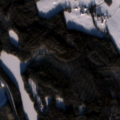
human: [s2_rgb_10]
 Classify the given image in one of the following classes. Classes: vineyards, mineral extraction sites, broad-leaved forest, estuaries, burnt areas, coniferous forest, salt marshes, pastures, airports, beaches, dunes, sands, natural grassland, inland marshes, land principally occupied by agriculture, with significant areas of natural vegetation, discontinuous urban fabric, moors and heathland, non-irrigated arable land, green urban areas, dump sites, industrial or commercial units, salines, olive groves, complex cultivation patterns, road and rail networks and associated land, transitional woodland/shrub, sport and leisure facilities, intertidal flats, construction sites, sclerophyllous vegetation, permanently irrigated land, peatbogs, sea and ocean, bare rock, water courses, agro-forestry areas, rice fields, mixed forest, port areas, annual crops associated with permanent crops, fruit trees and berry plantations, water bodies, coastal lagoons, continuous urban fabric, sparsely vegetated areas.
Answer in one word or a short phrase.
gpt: non-irrigated arable land, coniferous forest, mixed forest